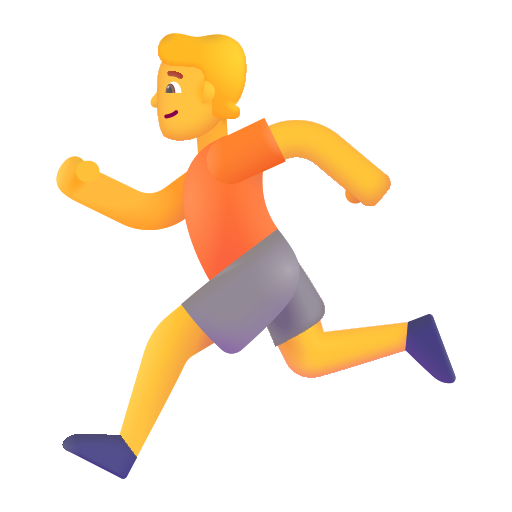
person running color default